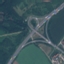
Land use / land cover class: Highway